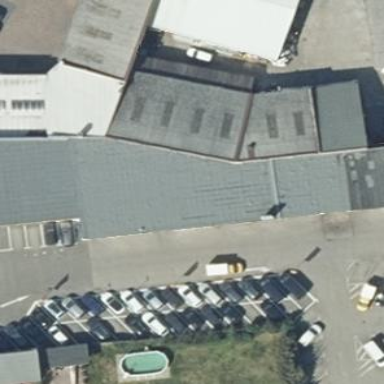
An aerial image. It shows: Commercial building with car shop.